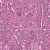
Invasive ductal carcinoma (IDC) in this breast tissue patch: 1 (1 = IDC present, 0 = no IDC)